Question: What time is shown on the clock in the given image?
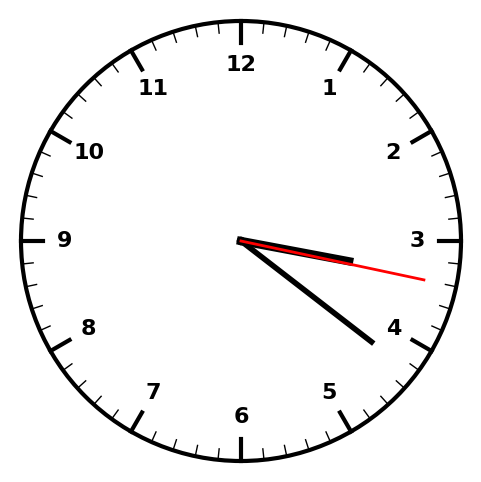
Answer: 03:21:17